Field crop: maize
Growth stage: 2
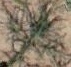
Species: salsola